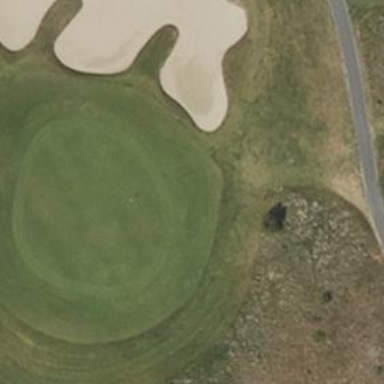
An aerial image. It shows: Scenic golf fairway.